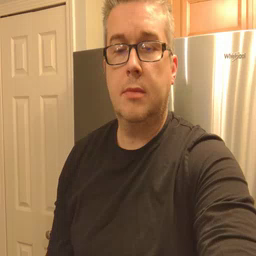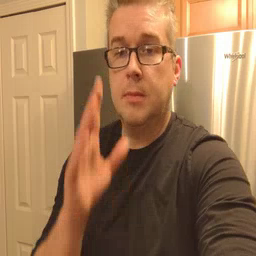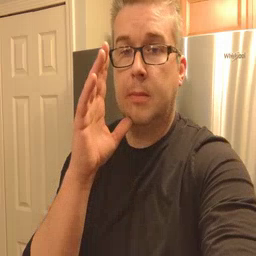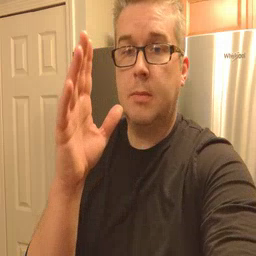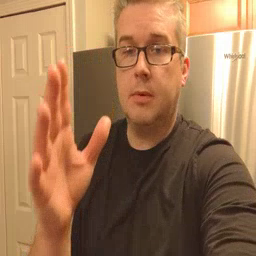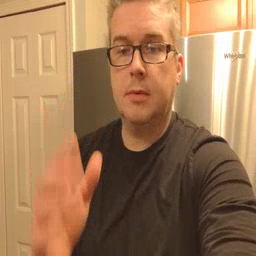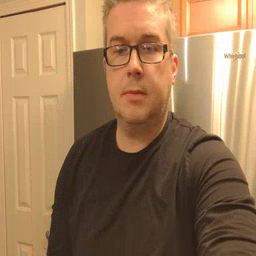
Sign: grandma